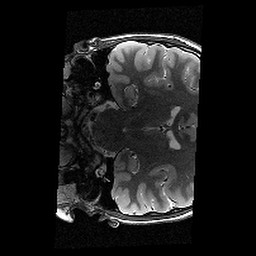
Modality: T2w
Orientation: coronal
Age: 13
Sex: male
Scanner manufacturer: siemens
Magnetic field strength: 3 T
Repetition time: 8.46 s
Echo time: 0.067 s